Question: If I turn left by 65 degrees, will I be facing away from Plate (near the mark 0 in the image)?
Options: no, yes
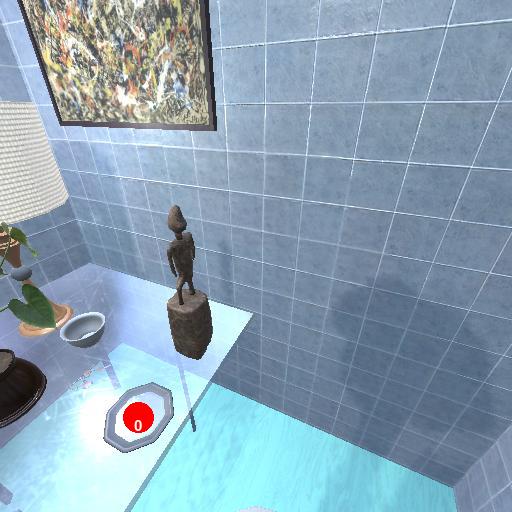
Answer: no